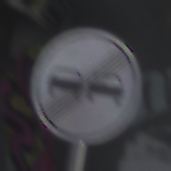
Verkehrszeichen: EndeUeberholverbot
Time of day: Midday
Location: Roofed (Special)
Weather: Overcast
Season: NotSpecified
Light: Natural